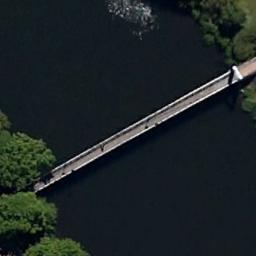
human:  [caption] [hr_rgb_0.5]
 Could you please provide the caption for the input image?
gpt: A bridge connects the green fields on both sides of the deep blue river .

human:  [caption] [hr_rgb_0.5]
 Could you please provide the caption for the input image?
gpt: A bridge built on a dark blue river and some green plants on both sides of the river .

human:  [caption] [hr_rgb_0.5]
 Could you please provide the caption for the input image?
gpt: There is a bridge over the river with many trees beside .

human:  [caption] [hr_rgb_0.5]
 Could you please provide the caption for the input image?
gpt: A bridge connects the residential areas on both sides of the strait .

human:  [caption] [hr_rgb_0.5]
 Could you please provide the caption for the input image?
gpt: There are many cars on the bridge .